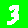
Digit: 3